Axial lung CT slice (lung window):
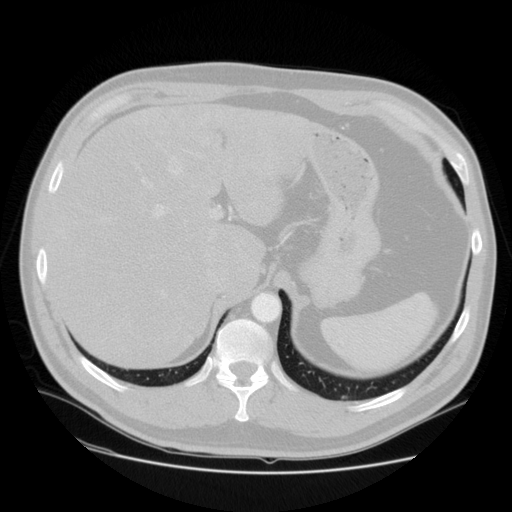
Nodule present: no